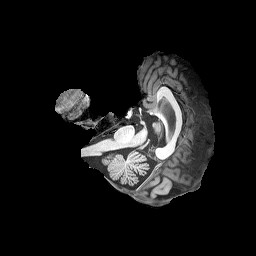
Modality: T1w
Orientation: axial
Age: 42
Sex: female
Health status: healthy